Question: I have a script that opens a huge XLSX file and reads 3000 rows of data, saving it to a two dimensional array. Of all places for Apache to crash, it does so in a simple loop that builds a MySQL query. I know this because if I remove the following lines from my application, it runs without issue:
'''
$query = "INSERT INTO 'map.lmds.dots' VALUES";
foreach($data as $i => $row)
{
$id = $row["Abonnementsid"];
$eier = $row["Eier"];
$status = $row["Status"];
if($i !== 0) $query .= "
,";
$query .= "('$id', '$eier', '$status', '0', '0')";
}
echo $query;
'''
I can't see a thing wrong with the code.
I'm using PHPExcel and dBug.php
---
Perhaps I should elaborate on what I mean by crash. I mean a classic Windows "Program has stopped working":

---
Another attempt inspired by one of the answers. Apache still crashes:
'''
$query = "INSERT INTO 'map.lmds.dots' VALUES";
$records = array();
foreach($data as $i => &$row)
{
$id = $row["Abonnementsid"];
$eier = $row["Eier"];
$status = $row["Status"];
$records[] = "('$id', '$eier', '$status', '0', '0')";
}
echo $query . implode(",", $records);
'''
---
I have narrowed it down further. As soon as I add a foreach loop, Apache crashes.
'''
foreach($data as $i => $row) {};
'''
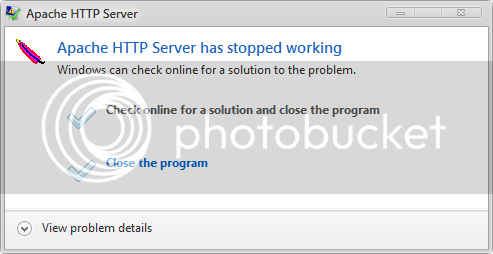
Answer: Alright, it turns out that updating PHP from 5.3.1 to 5.3.5 made the problem go away. I still have no idea as to what made PHP crash in the first place, but I suppose my PHP could simply have been broken and in need of a reinstall.